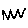
Label: zigzag